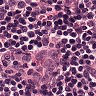
Metastatic tissue present: no